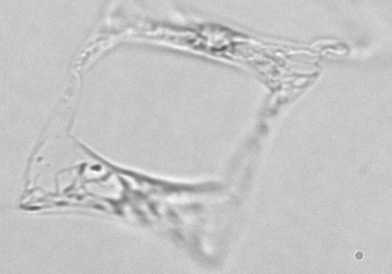
Label: Eucampia